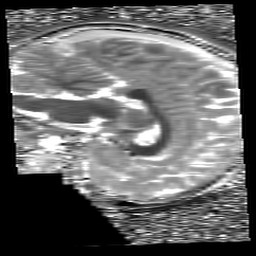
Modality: T1map
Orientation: sagittal
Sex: male
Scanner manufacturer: siemens
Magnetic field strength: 3 T
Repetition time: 5 s
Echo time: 0.00368 s